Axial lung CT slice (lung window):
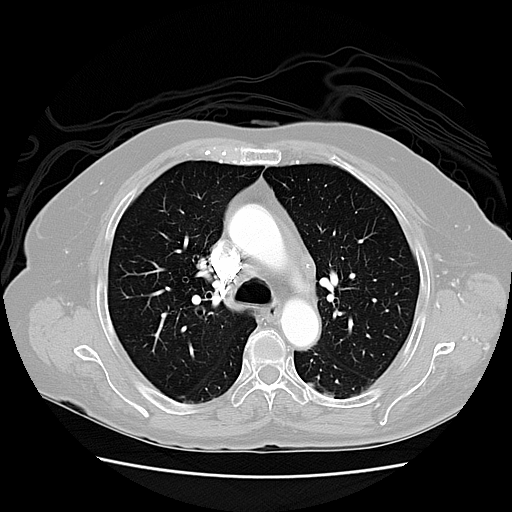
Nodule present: no